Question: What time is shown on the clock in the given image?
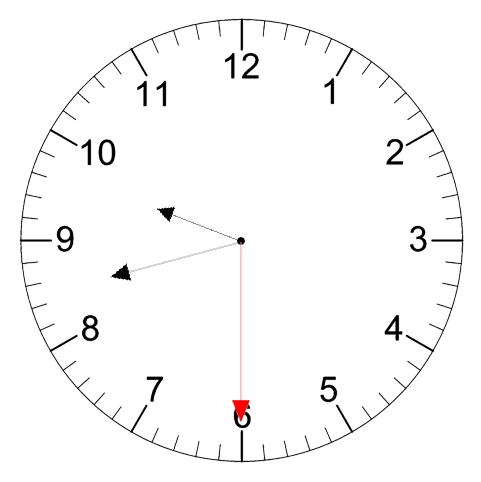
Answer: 09:42:30